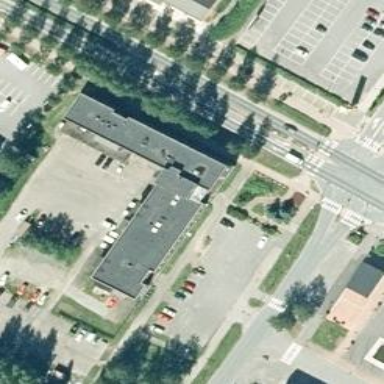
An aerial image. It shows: Post office.